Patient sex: M
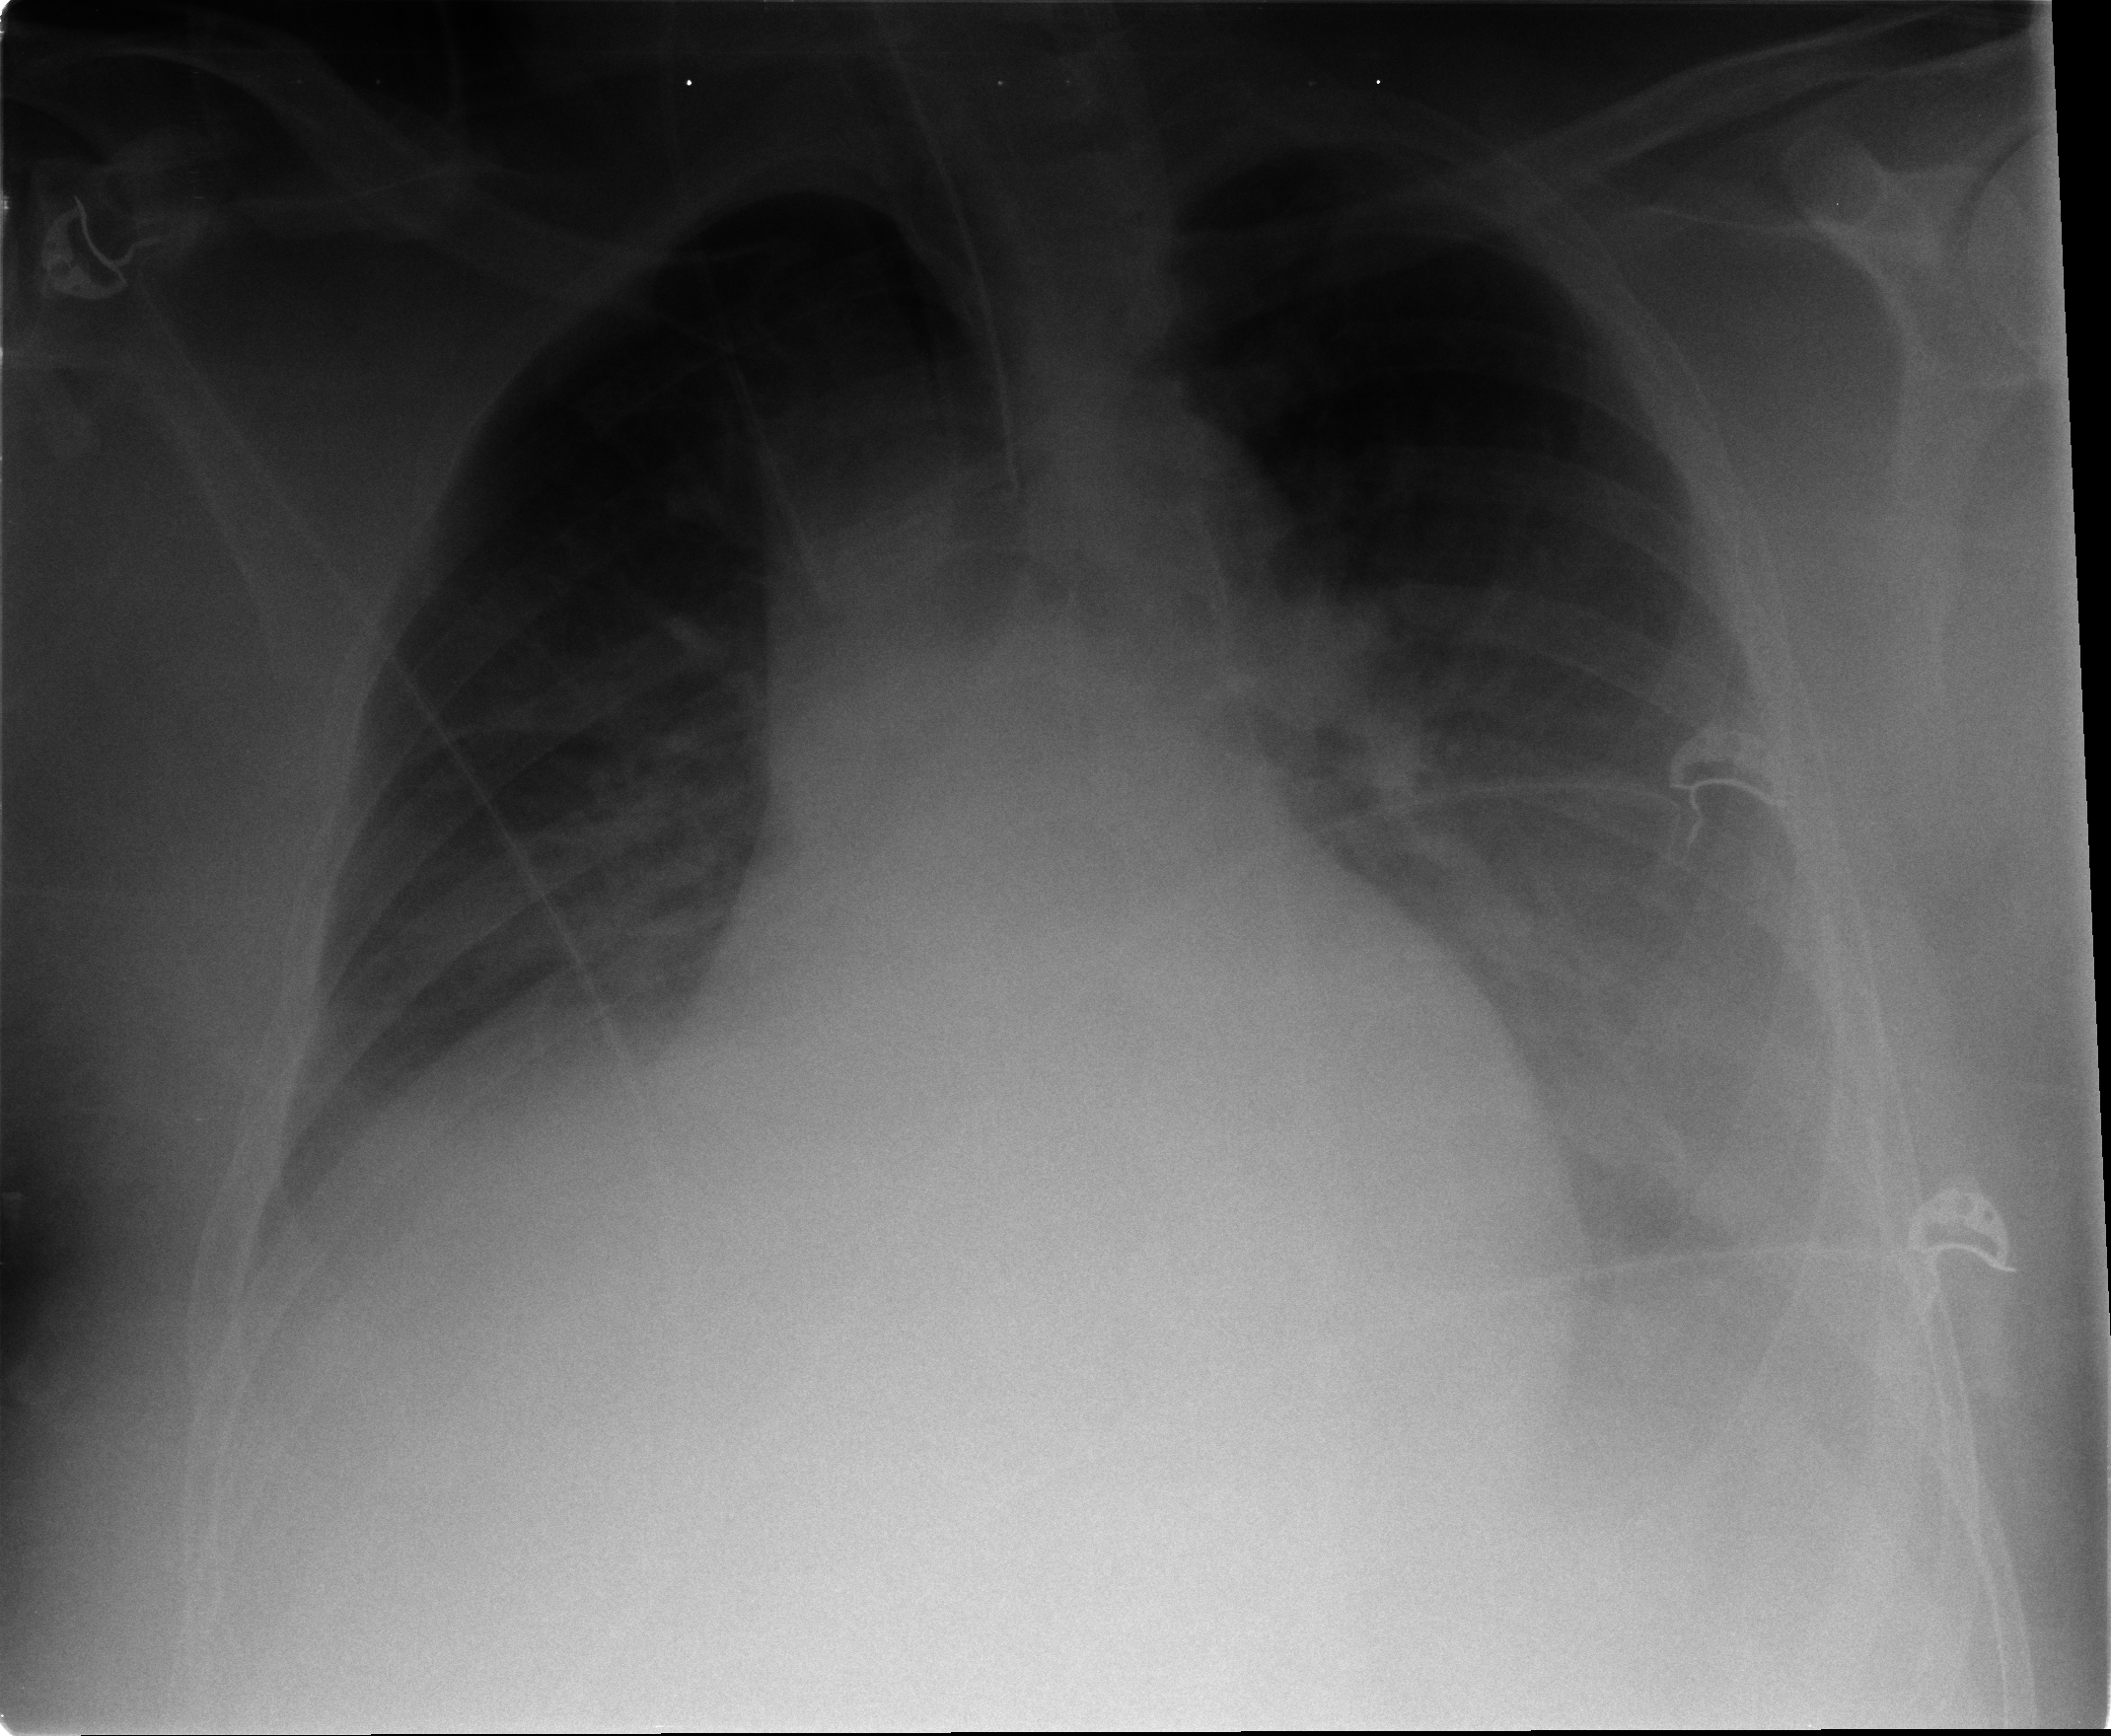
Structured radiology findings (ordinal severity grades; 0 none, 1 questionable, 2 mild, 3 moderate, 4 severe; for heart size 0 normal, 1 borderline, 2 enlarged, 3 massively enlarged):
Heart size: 2
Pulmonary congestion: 2
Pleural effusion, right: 2
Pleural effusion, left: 2
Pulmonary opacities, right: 0
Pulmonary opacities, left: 0
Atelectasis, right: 2
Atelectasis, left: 2